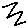
Label: zigzag